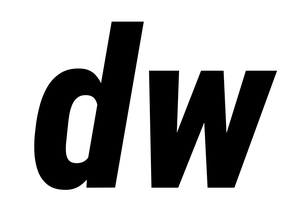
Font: Roboto-Italic_Condensed_ExtraBold_Italic